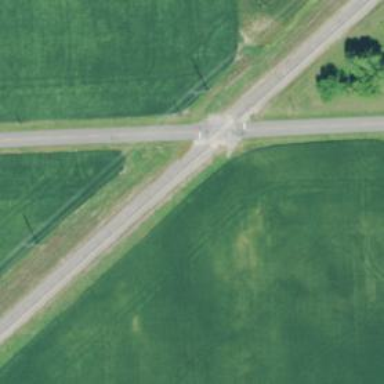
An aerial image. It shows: Unclassified road.